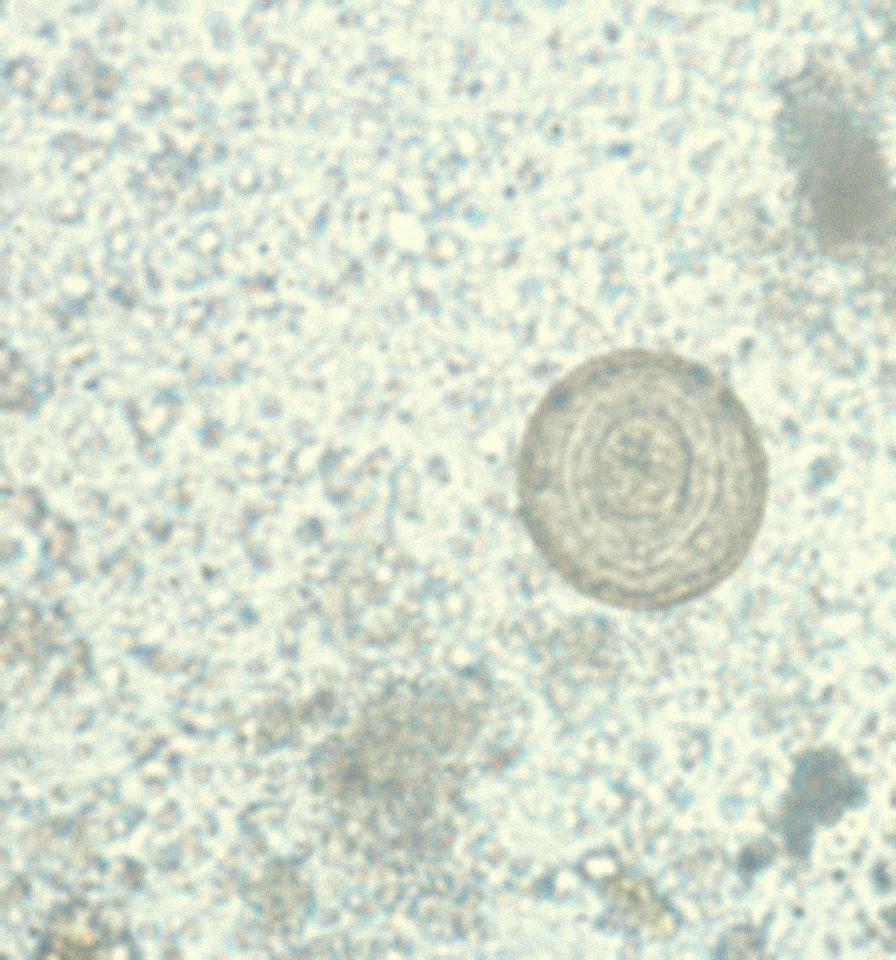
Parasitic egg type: Hymenolepis diminuta